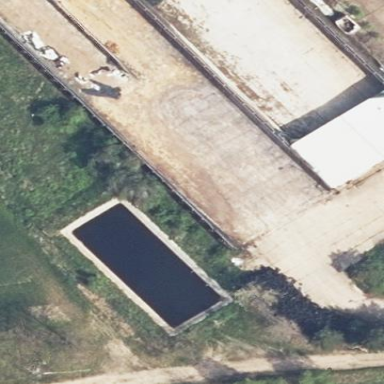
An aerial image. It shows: Bunker silo enclosed by concrete wall.